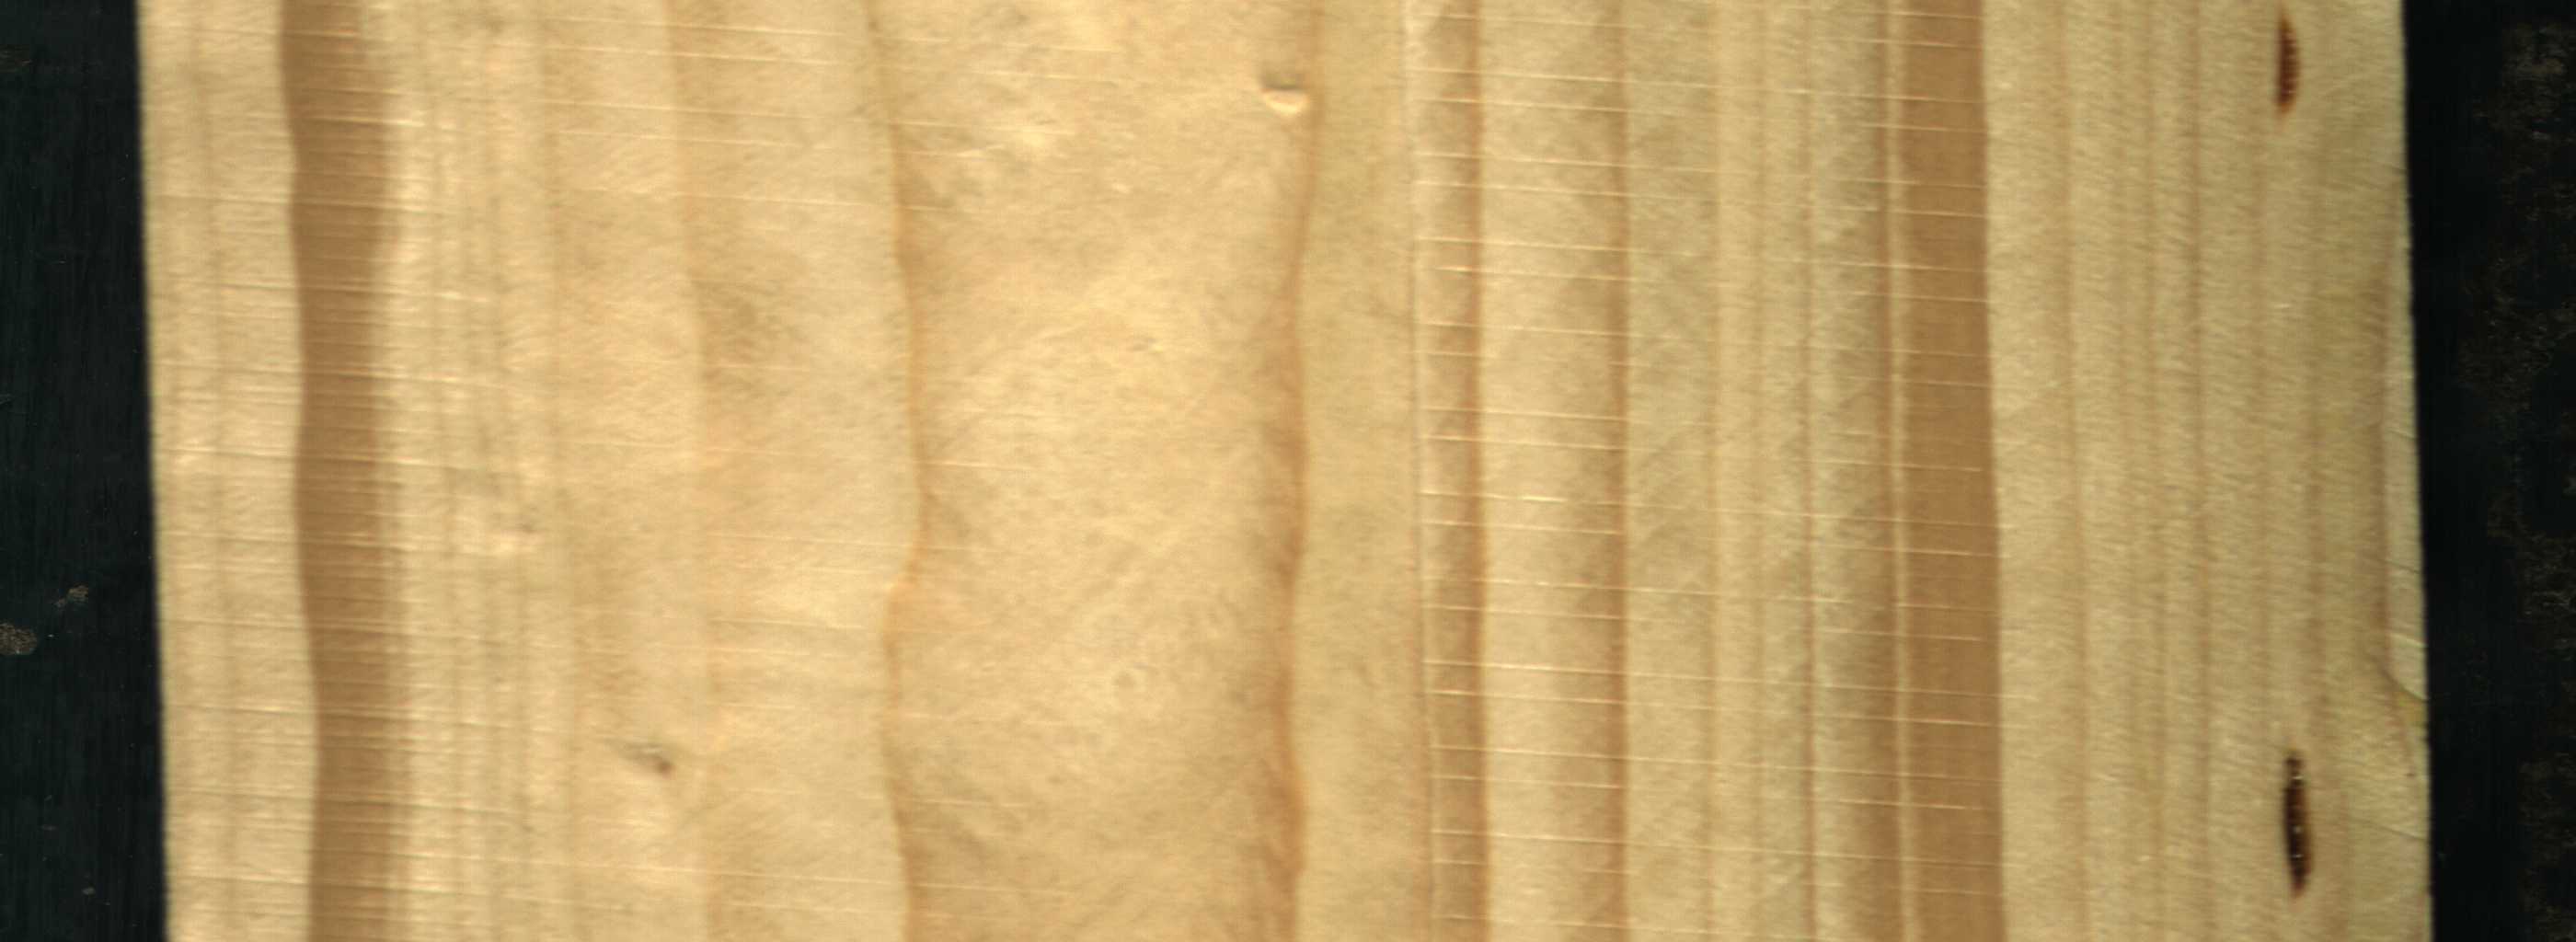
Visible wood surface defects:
resin
resin
Quartzity
Quartzity